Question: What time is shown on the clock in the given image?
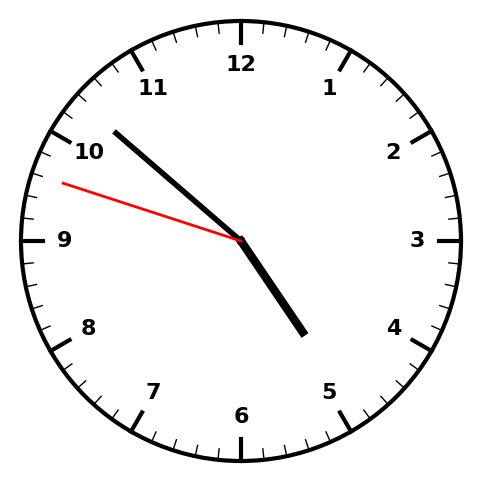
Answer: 04:51:48